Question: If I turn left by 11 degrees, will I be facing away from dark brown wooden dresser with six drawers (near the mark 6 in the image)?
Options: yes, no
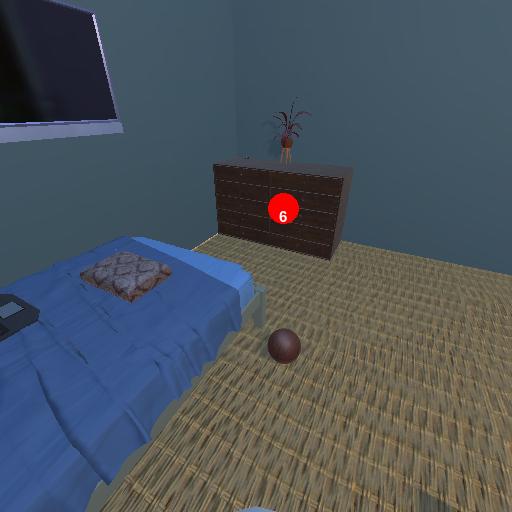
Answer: yes